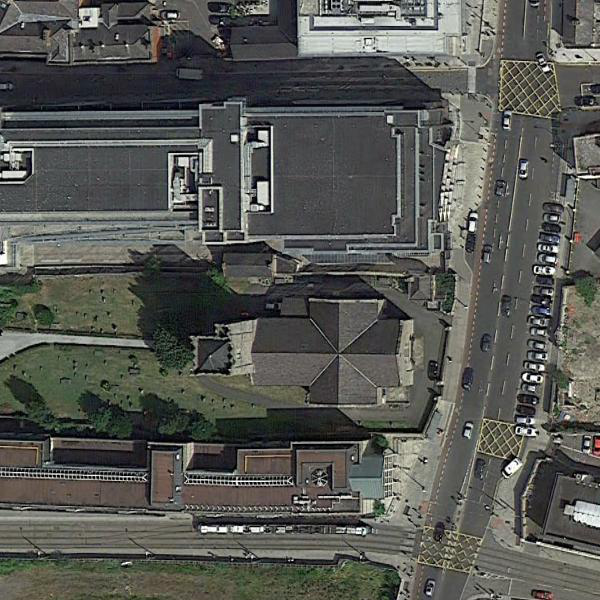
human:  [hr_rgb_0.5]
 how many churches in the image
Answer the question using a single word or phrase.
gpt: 1